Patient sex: F
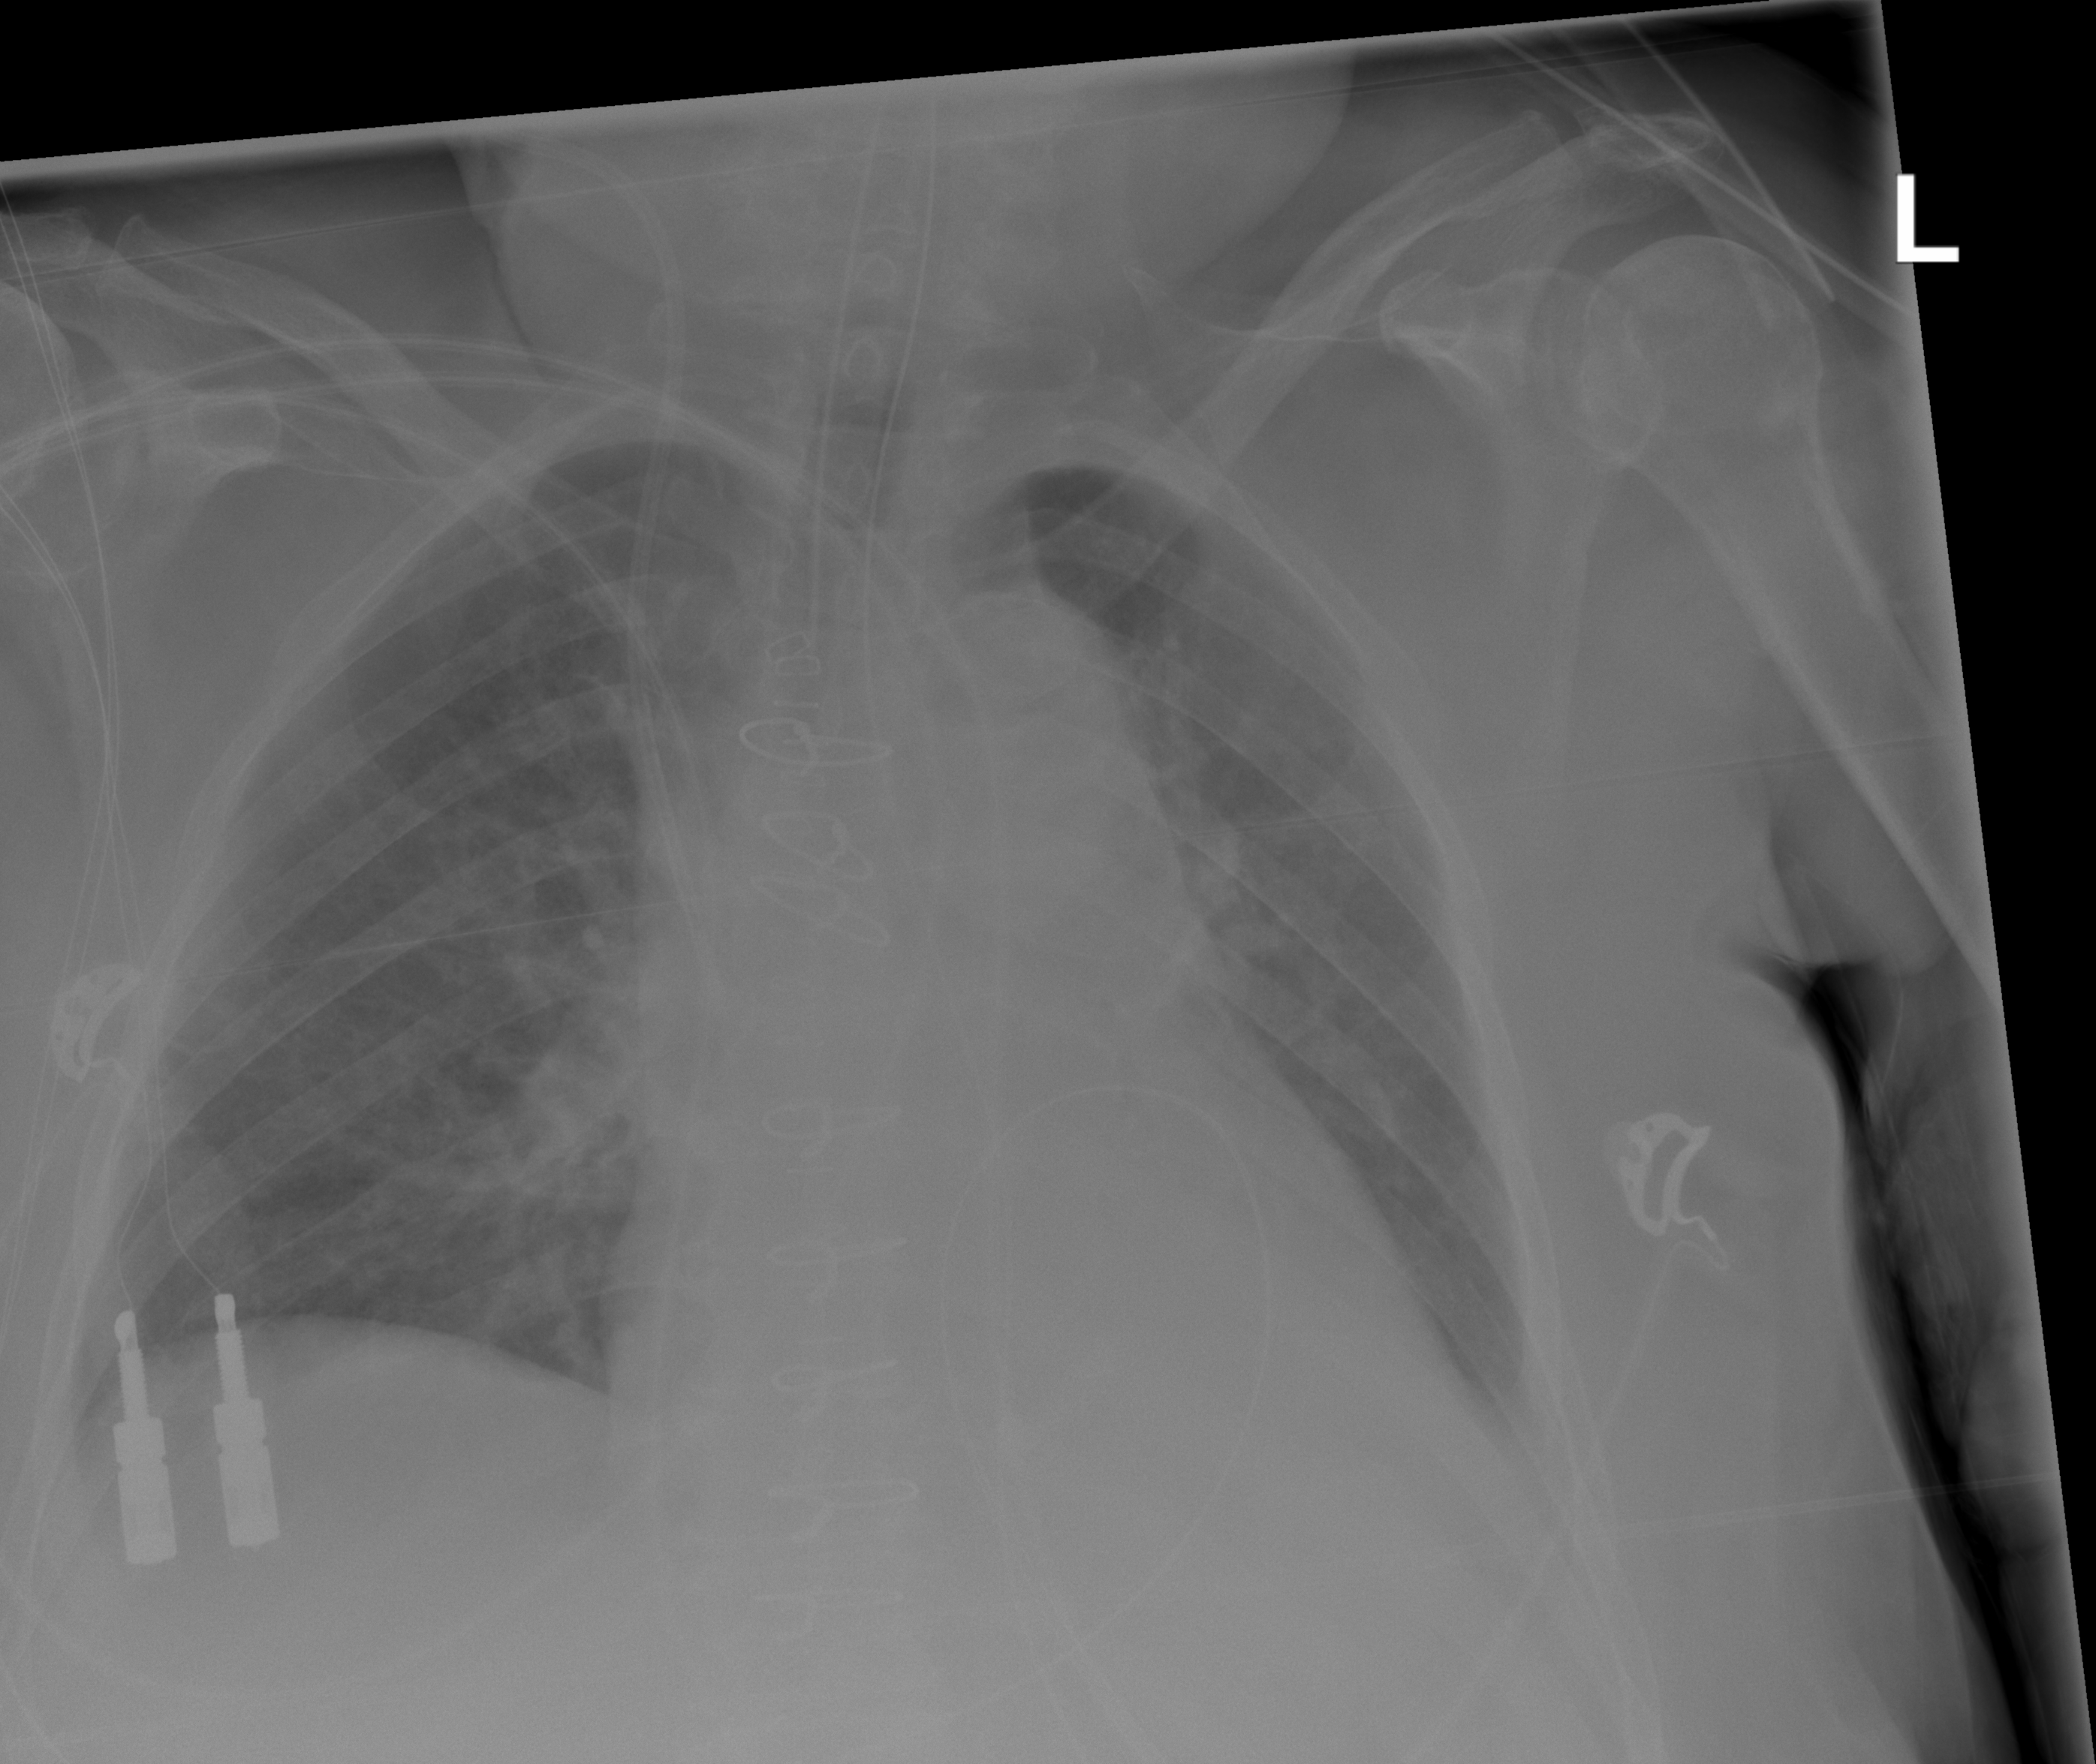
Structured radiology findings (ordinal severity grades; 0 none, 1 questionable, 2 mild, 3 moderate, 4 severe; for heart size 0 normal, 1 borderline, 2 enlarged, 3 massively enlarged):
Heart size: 2
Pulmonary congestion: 0
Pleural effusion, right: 0
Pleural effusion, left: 2
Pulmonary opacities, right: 0
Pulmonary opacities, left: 0
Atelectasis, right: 0
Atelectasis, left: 0